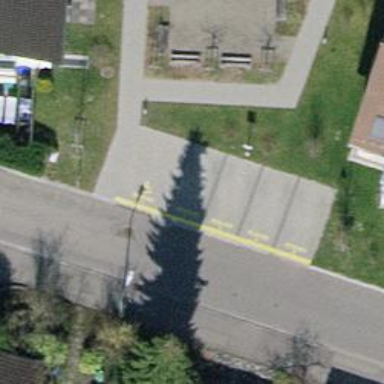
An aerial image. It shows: Urban area featuring tree as natural element.